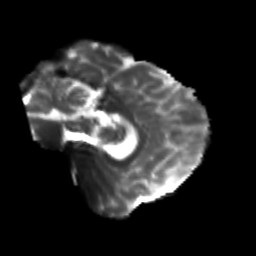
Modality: T2w
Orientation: sagittal
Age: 25
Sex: male
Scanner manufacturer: siemens
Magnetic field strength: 3 T
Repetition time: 3.5 s
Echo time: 0.104 s